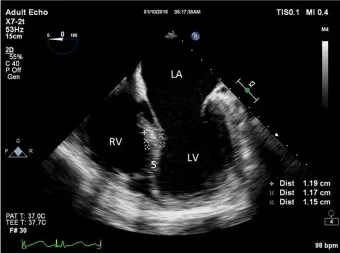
(C) Pre-anhepatic 2D TEE modified five-chamber view in diastole demonstrating mild basal interventricular septal hypertrophy.
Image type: radiology (ultrasound)